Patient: sex F, age 66
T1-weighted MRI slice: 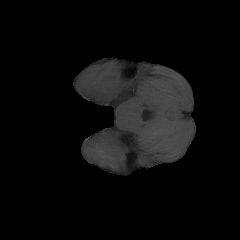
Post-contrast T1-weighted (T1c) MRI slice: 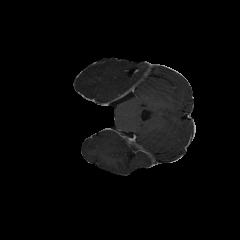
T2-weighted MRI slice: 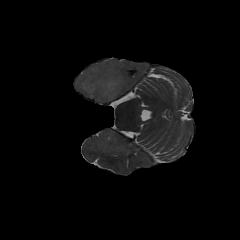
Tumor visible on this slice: yes
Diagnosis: Astrocytoma, IDH-wildtype
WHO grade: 2